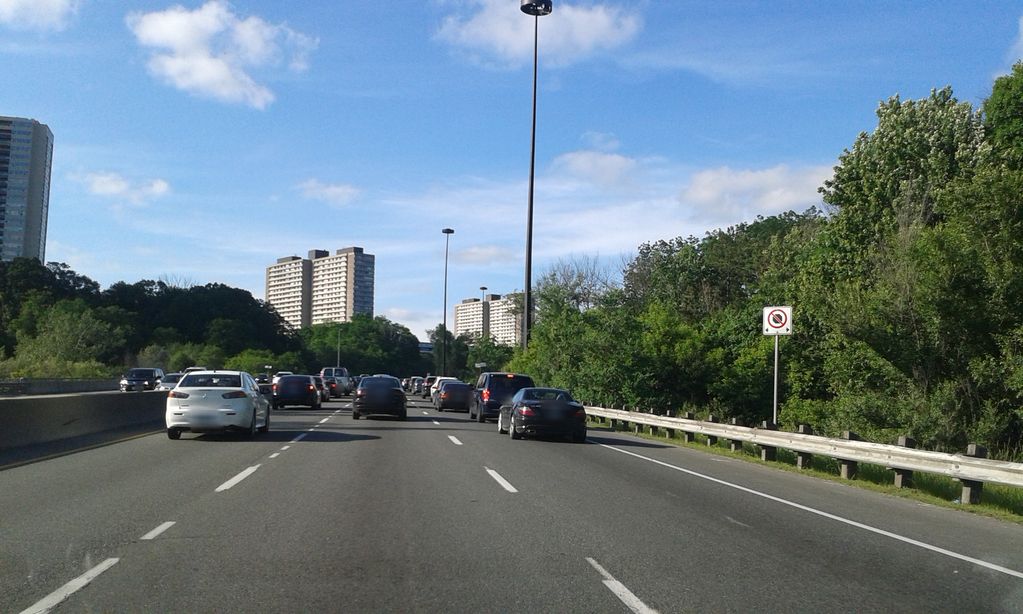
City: toronto